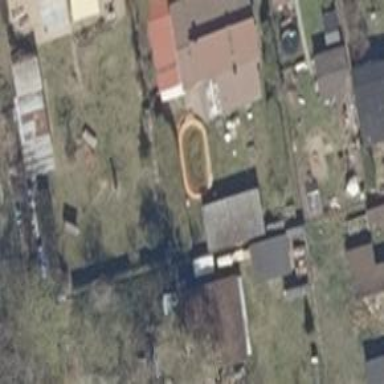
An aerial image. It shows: Swimming pool located in leisure land.